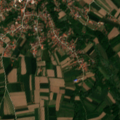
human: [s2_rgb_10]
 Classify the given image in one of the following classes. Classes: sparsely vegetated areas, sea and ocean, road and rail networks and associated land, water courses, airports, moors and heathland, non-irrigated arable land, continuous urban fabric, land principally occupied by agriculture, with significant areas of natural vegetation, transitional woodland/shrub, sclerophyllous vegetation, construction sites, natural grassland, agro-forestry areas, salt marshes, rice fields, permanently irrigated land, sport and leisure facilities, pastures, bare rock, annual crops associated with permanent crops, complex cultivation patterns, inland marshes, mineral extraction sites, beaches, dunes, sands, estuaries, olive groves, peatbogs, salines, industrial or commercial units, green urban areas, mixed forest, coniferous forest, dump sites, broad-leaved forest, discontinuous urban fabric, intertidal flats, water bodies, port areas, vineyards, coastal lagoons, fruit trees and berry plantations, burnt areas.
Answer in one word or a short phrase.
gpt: discontinuous urban fabric, complex cultivation patterns, land principally occupied by agriculture, with significant areas of natural vegetation